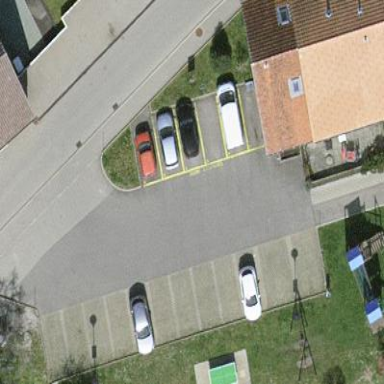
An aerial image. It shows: Parking area with surface.